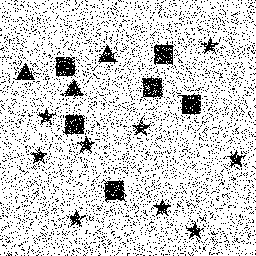
Squares: 6
Triangles: 3
Stars: 9
Total shapes: 18